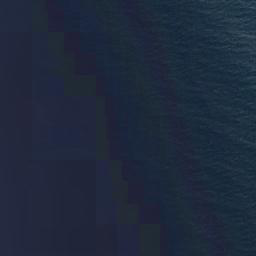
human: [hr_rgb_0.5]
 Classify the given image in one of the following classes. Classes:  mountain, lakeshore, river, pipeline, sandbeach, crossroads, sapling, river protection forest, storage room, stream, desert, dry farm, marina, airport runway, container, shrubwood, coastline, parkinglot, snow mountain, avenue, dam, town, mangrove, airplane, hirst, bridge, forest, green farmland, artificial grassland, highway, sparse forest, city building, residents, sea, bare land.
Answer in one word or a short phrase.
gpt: sea